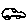
Label: car